Question: I am trying to create stubs (java files) from an existing WSDL in switchyard and getting the exception : 'java.lang.reflect.InvocationTargetException'
Steps:
1. I created a switchyard project in JBDS and placed the wsdl in resources folder. Then I did New -> Others -> SwitchYard -> Java Files from WSDL
2. I select the package and browse for the wsdl file.
3. When I click on Finish, I get a pop up with an error java.lang.reflect.InvocationTargetException and it won't create the java files

I have attached the error and the wsdl files.
Please let me know how to fix the issue. Is there something wrong I am doing to create generate the java files. Please let me know.
'''
<?xml version="1.0" encoding="UTF-8"?>
<definitions xmlns="http://schemas.xmlsoap.org/wsdl/" xmlns:soap="http://schemas.xmlsoap.org/wsdl/soap/" xmlns:soap12="http://schemas.xmlsoap.org/wsdl/soap12/" xmlns:xsd="http://www.w3.org/2001/XMLSchema" xmlns:mx="http://www.ibm.com/maximo" xmlns:mxws="http://www.ibm.com/maximo/wsdl/web_MXINCIDENT_WS" targetNamespace="http://www.ibm.com/maximo/wsdl/web_MXINCIDENT_WS" name="web_MXINCIDENT_WS">
<types>
<xsd:schema xmlns="http://www.ibm.com/maximo" elementFormDefault="qualified" attributeFormDefault="unqualified" targetNamespace="http://www.ibm.com/maximo">
<xsd:include schemaLocation="common/MXMeta.xsd" />
<xsd:include schemaLocation="MXINCIDENT_WSTB.xsd" />
<xsd:include schemaLocation="common/mxincident_wst.xsd" />
<xsd:complexType name="CreateMXINCIDENT_WSTBType">
<xsd:sequence>
<xsd:element ref="MXINCIDENT_WSTBSet" />
</xsd:sequence>
<xsd:attributeGroup ref="CommonContentGroup" />
</xsd:complexType>
<xsd:complexType name="InvokeMXINCIDENT_WSTBType">
<xsd:sequence>
<xsd:element ref="MXINCIDENT_WSTBSet" />
</xsd:sequence>
<xsd:attributeGroup ref="CommonContentGroup" />
</xsd:complexType>
<xsd:complexType name="QueryMXINCIDENT_WSTBType">
<xsd:sequence>
<xsd:element ref="MXINCIDENT_WSTBQuery" />
</xsd:sequence>
<xsd:attributeGroup ref="CommonContentGroup" />
<xsd:attributeGroup ref="QueryContentGroup" />
</xsd:complexType>
<xsd:complexType name="SyncMXINCIDENT_WSTBType">
<xsd:sequence>
<xsd:element ref="MXINCIDENT_WSTBSet" />
</xsd:sequence>
<xsd:attributeGroup ref="CommonContentGroup" />
</xsd:complexType>
<xsd:complexType name="PublishMXINCIDENT_WSTBType">
<xsd:sequence>
<xsd:element ref="MXINCIDENT_WSTBSet" />
</xsd:sequence>
<xsd:attributeGroup ref="CommonContentGroup" />
<xsd:attributeGroup ref="PublishingContentGroup" />
</xsd:complexType>
<xsd:complexType name="UpdateMXINCIDENT_WSTBType">
<xsd:sequence>
<xsd:element ref="MXINCIDENT_WSTBSet" />
</xsd:sequence>
<xsd:attributeGroup ref="CommonContentGroup" />
</xsd:complexType>
<xsd:complexType name="DeleteMXINCIDENT_WSTBType">
<xsd:sequence>
<xsd:element ref="MXINCIDENT_WSTBSet" />
</xsd:sequence>
<xsd:attributeGroup ref="CommonContentGroup" />
</xsd:complexType>
<xsd:complexType name="InvokeMXINCIDENT_WSTBResponseType">
<xsd:sequence>
<xsd:element ref="MXINCIDENT_WSTBSet" />
</xsd:sequence>
<xsd:attributeGroup ref="CommonContentGroup" />
</xsd:complexType>
<xsd:complexType name="CreateMXINCIDENT_WSTBResponseType">
<xsd:sequence>
<xsd:element name="MXINCIDENT_WSTBSet" type="MXINCIDENT_WSTBCombinedKeySetType" minOccurs="0" />
</xsd:sequence>
<xsd:attributeGroup ref="CommonContentGroup" />
</xsd:complexType>
<xsd:complexType name="QueryMXINCIDENT_WSTBResponseType">
<xsd:sequence>
<xsd:element ref="MXINCIDENT_WSTBSet" />
</xsd:sequence>
<xsd:attributeGroup ref="CommonContentGroup" />
<xsd:attributeGroup ref="ResponseContentGroup" />
</xsd:complexType>
<xsd:complexType name="SyncMXINCIDENT_WSTBResponseType">
<xsd:sequence>
<xsd:element name="MXINCIDENT_WSTBSet" type="MXINCIDENT_WSTBCombinedKeySetType" minOccurs="0" />
</xsd:sequence>
<xsd:attributeGroup ref="CommonContentGroup" />
</xsd:complexType>
<xsd:complexType name="DeleteMXINCIDENT_WSTBResponseType">
<xsd:sequence>
<xsd:element name="MXINCIDENT_WSTBSet" type="MXINCIDENT_WSTBCombinedKeySetType" minOccurs="0" />
</xsd:sequence>
<xsd:attributeGroup ref="CommonContentGroup" />
</xsd:complexType>
<xsd:complexType name="UpdateMXINCIDENT_WSTBResponseType">
<xsd:sequence>
<xsd:element name="MXINCIDENT_WSTBSet" type="MXINCIDENT_WSTBCombinedKeySetType" minOccurs="0" />
</xsd:sequence>
<xsd:attributeGroup ref="CommonContentGroup" />
</xsd:complexType>
<xsd:element name="UpdateMXINCIDENT_WSTB" type="UpdateMXINCIDENT_WSTBType" />
<xsd:element name="QueryMXINCIDENT_WSTB" type="QueryMXINCIDENT_WSTBType" />
<xsd:element name="CreateMXINCIDENT_WSTB" type="CreateMXINCIDENT_WSTBType" />
<xsd:element name="SyncMXINCIDENT_WSTB" type="SyncMXINCIDENT_WSTBType" />
<xsd:element name="DeleteMXINCIDENT_WSTB" type="DeleteMXINCIDENT_WSTBType" />
<xsd:element name="PublishMXINCIDENT_WSTB" type="PublishMXINCIDENT_WSTBType" />
<xsd:element name="InvokeMXINCIDENT_WSTB" type="InvokeMXINCIDENT_WSTBType" />
<xsd:element name="InvokeMXINCIDENT_WSTBResponse" type="InvokeMXINCIDENT_WSTBResponseType" />
<xsd:element name="QueryMXINCIDENT_WSTBResponse" type="QueryMXINCIDENT_WSTBResponseType" />
<xsd:element name="CreateMXINCIDENT_WSTBResponse" type="CreateMXINCIDENT_WSTBResponseType" />
<xsd:element name="SyncMXINCIDENT_WSTBResponse" type="SyncMXINCIDENT_WSTBResponseType" />
<xsd:element name="UpdateMXINCIDENT_WSTBResponse" type="UpdateMXINCIDENT_WSTBResponseType" />
<xsd:element name="DeleteMXINCIDENT_WSTBResponse" type="DeleteMXINCIDENT_WSTBResponseType" />
</xsd:schema>
</types>
<portType name="web_MXINCIDENT_WSPortType">
<operation name="CreateMXINCIDENT_WSTB">
<input message="mxws:CreateMXINCIDENT_WSTBRequest" />
<output message="mxws:CreateMXINCIDENT_WSTBResponse" />
</operation>
</portType>
<binding name="web_MXINCIDENT_WSSOAP11Binding" type="mxws:web_MXINCIDENT_WSPortType">
<soap:binding style="document" transport="http://schemas.xmlsoap.org/soap/http" />
<operation name="CreateMXINCIDENT_WSTB">
<soap:operation soapAction="urn:processDocument" style="document" />
<input>
<soap:body use="literal" />
</input>
<output>
<soap:body use="literal" />
</output>
</operation>
</binding>
<binding name="web_MXINCIDENT_WSSOAP12Binding" type="mxws:web_MXINCIDENT_WSPortType">
<soap12:binding style="document" transport="http://schemas.xmlsoap.org/soap/http" />
<operation name="CreateMXINCIDENT_WSTB">
<soap12:operation soapAction="urn:processDocument" style="document" />
<input>
<soap12:body use="literal" />
</input>
<output>
<soap12:body use="literal" />
</output>
</operation>
</binding>
<message name="CreateMXINCIDENT_WSTBRequest">
<part name="parameters" element="mx:CreateMXINCIDENT_WSTB" />
</message>
<message name="CreateMXINCIDENT_WSTBResponse">
<part name="parameters" element="mx:CreateMXINCIDENT_WSTBResponse" />
</message>
<service name="web_MXINCIDENT_WS">
<port name="web_MXINCIDENT_WSSOAP11Port" binding="mxws:web_MXINCIDENT_WSSOAP11Binding">
<soap:address location="http://192.168.44.65:9080/meaweb/services/web_MXINCIDENT_WS" />
</port>
<port name="web_MXINCIDENT_WSSOAP12Port" binding="mxws:web_MXINCIDENT_WSSOAP12Binding">
<soap12:address location="http://192.168.44.65:9080/meaweb/services/web_MXINCIDENT_WS" />
</port>
</service>
</definitions>
'''
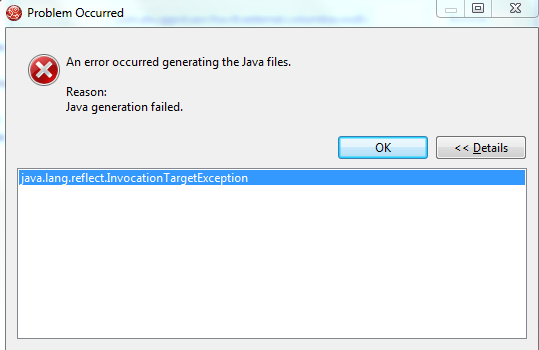
Answer: Finally I was able to figure out the issue.
What I realized is,
1. if the WSDL is not proper you will get this exception which I was getting in my case.
2. In my wsdl there were two xsd's required which was missing from the specified location. After adding those two xsd's I was able to generate the stubs.
Reference : <URL>